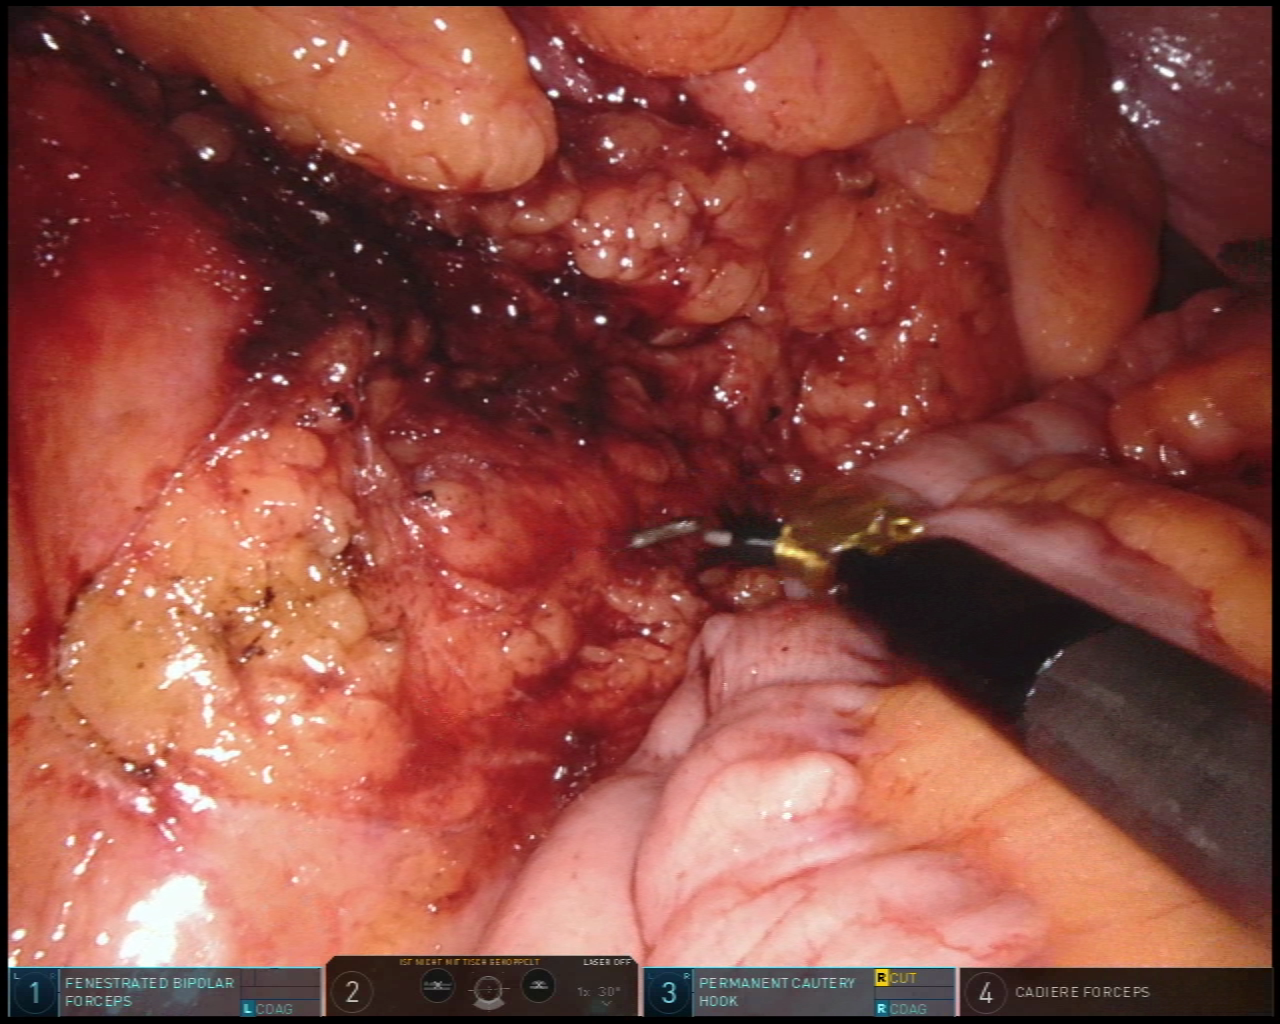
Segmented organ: small_intestine
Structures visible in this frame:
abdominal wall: yes
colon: no
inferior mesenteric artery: no
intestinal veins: no
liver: no
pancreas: no
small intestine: yes
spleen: no
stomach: no
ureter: no
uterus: no
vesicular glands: no